Question: i have a table with some data i want to merge the identical row
i.e.as shown in image two identical rows having same tDateWorked,empid,jobid
i want to merge this records so that OT and ST should appears in same line.

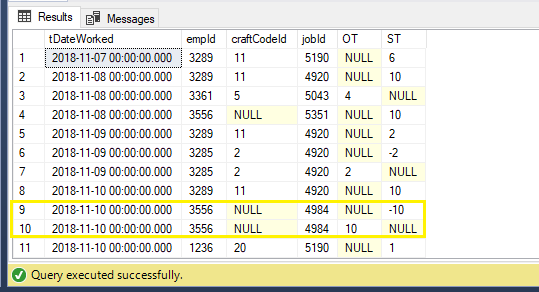
Answer: You can use aggregation:
'''
select tDateWorked, empId, craftCodeId, jobId,
sum(ot) as ot, sum(st) as st
from t
group by tDateWorked, empId, craftCodeId, jobId;
'''